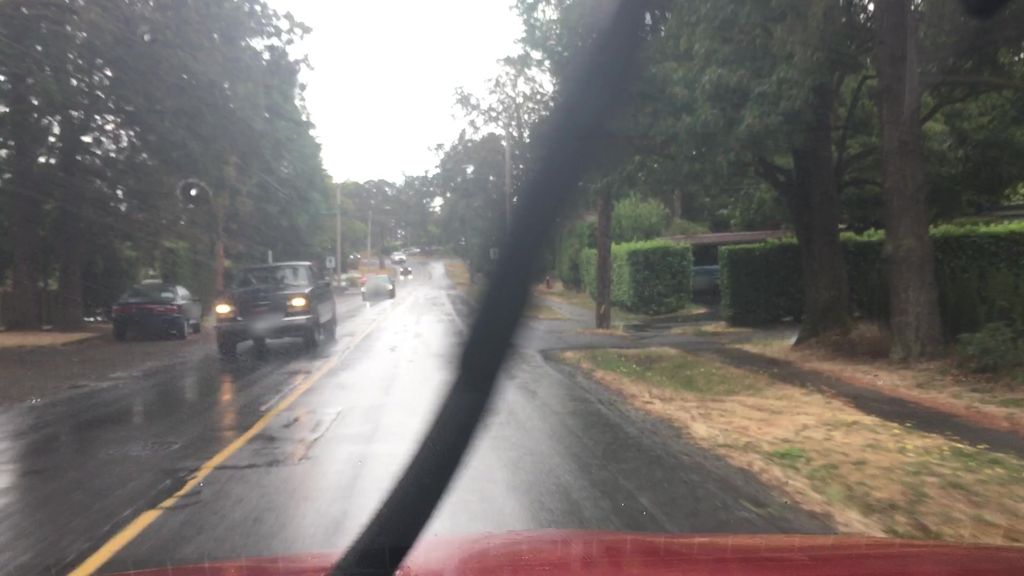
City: victoria